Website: lowes
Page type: payment
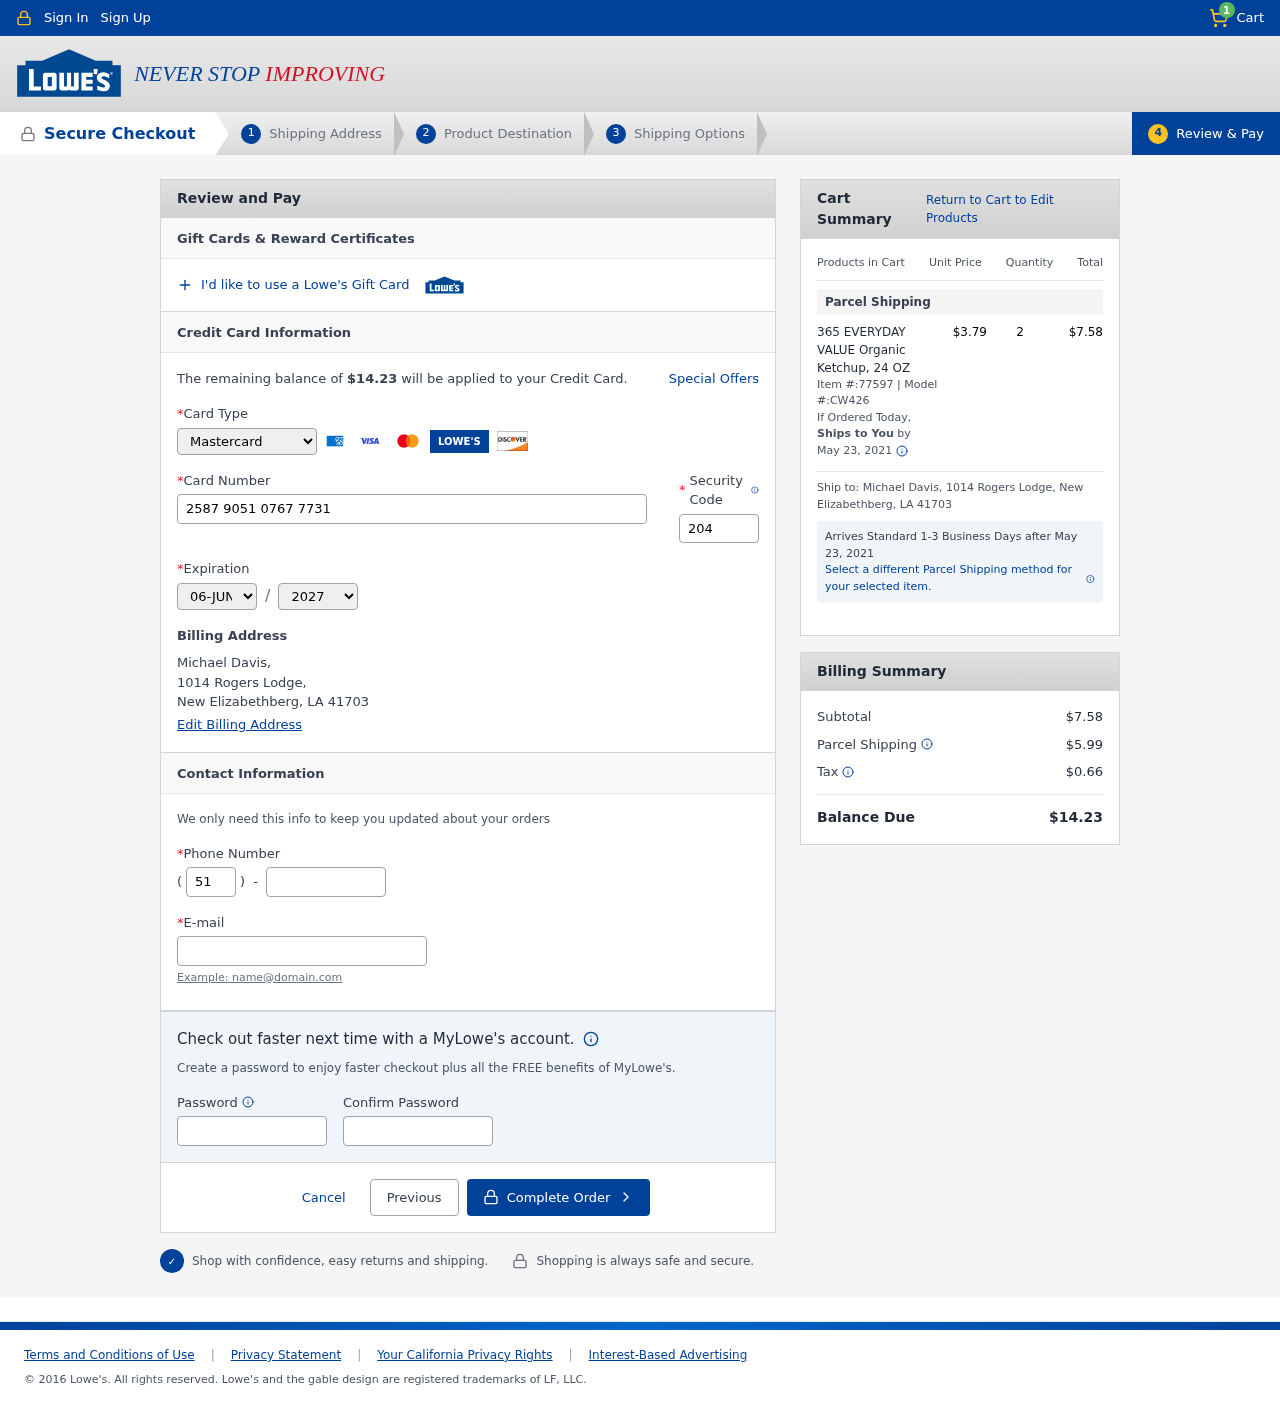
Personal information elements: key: PII_CARD_CVV
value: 204
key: PII_CARD_EXPIRY_MONTH
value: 06
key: PII_CARD_EXPIRY_YEAR
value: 27
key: PII_CARD_NUMBER
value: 2587 9051 0767 7731
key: PII_CARD_TYPE
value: Mastercard
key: PII_CITY_STATE_ZIP
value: New Elizabethberg, LA 41703
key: PII_EMAIL
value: michael.davis@gmail.com
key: PII_FULLNAME
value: Michael Davis,
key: PII_PHONE
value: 5139827659
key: PII_PHONE_AREA
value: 513
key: PII_STREET
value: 1014 Rogers Lodge,
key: PII_FULLNAME2
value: Michael Davis
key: PII_STREET2
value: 1014 Rogers Lodge
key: PII_CITY_STATE_ZIP2
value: New Elizabethberg, LA 41703
Product elements: key: PRODUCT1_NAME
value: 365 EVERYDAY VALUE Organic Ketchup, 24 OZ
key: PRODUCT1_PRICE
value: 3.79
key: PRODUCT1_QUANTITY
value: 2
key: PRODUCT1_ITEM
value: Item #:77597
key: PRODUCT1_MODEL
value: Model #:CW426
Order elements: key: ORDER_NUM_ITEMS
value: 1
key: ORDER_TOTAL
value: $14.23
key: ORDER_SHIPPING_DATE
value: May 23, 2021
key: ORDER_SUBTOTAL
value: $7.58
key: ORDER_SHIPPING_DATE2
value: May 23, 2021
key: ORDER_SHIPPING_COST
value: $5.99
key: ORDER_TAX
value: $0.66